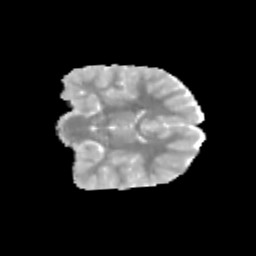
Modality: MD
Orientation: coronal
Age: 9
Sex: female
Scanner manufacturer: siemens
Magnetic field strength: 3 T
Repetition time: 3.8 s
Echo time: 0.07 s